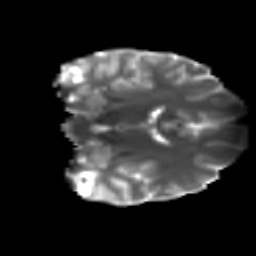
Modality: T2w
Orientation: coronal
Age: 16
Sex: male
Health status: ill
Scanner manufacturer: ge
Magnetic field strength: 3 T
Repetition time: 6.752 s
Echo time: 0.079 s